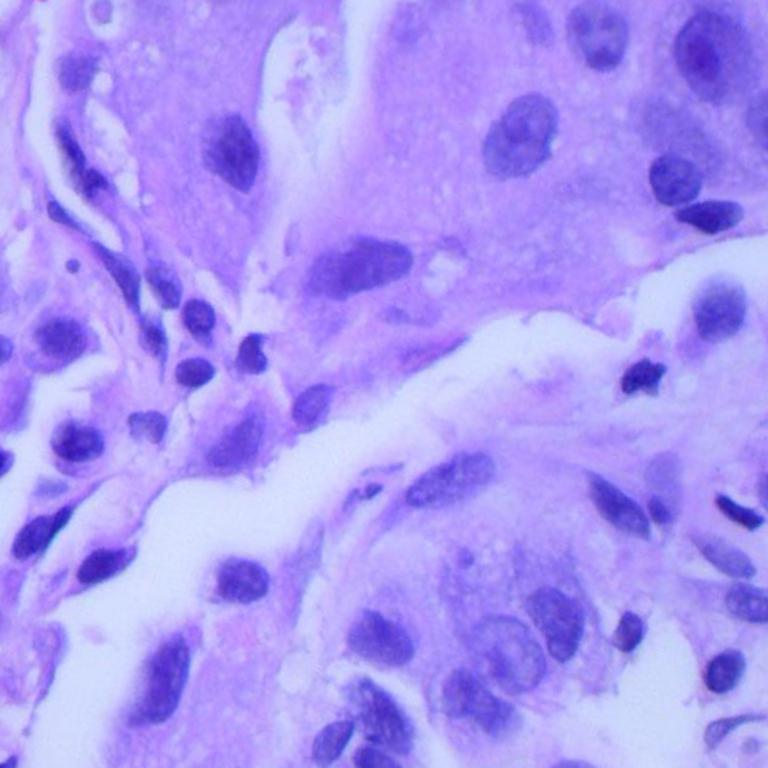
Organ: lung
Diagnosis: adenocarcinomas